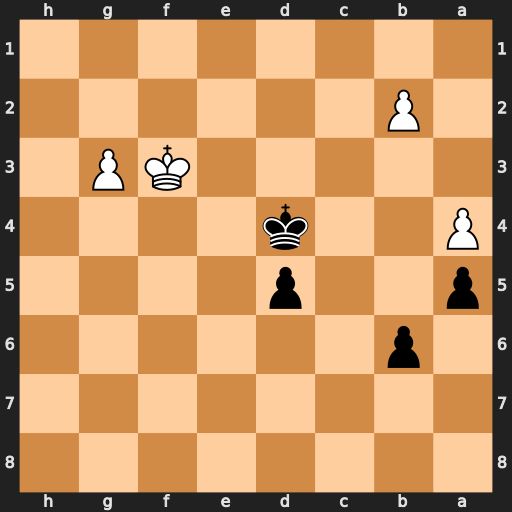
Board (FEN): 8/8/1p6/p2p4/P2k4/5KP1/1P6/8
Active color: b
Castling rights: -
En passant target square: -
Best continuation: Kd3 g4 d4